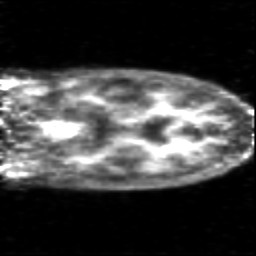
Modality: PET
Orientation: coronal
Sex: female
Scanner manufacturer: siemens